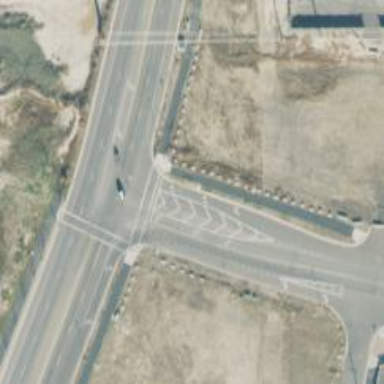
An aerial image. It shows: Crossing on the cycleway.